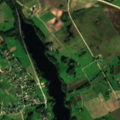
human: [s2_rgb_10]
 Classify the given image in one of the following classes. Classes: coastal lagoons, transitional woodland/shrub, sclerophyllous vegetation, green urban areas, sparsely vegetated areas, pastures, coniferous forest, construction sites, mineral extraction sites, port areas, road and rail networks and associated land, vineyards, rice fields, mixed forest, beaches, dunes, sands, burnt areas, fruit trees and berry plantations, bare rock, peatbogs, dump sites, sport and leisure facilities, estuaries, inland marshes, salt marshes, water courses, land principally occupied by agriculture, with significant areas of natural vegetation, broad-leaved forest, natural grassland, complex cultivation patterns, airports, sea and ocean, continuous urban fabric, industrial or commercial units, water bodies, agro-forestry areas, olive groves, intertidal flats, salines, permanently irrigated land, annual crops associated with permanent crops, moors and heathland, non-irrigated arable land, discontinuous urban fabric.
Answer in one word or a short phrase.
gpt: discontinuous urban fabric, non-irrigated arable land, complex cultivation patterns, land principally occupied by agriculture, with significant areas of natural vegetation, water bodies